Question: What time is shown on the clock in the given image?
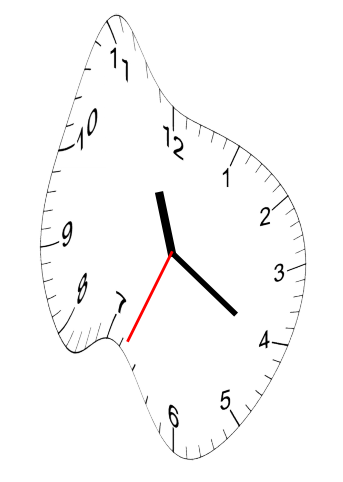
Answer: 11:20:34